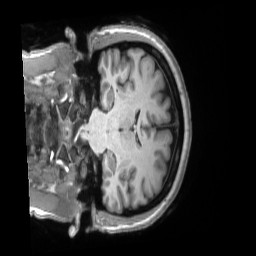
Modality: T1w
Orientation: coronal
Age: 43
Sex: female
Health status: ill
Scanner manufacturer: siemens
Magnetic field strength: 3 T
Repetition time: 2.2 s
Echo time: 0.00157 s